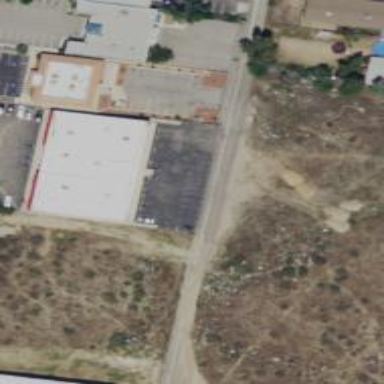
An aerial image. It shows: Alleyway designated as service road.